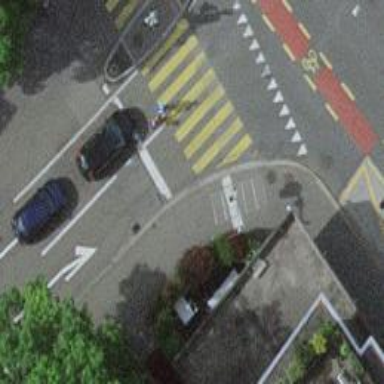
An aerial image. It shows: Kerb serving as barrier.